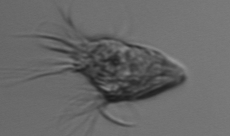
Label: Strombidium_morphotype1